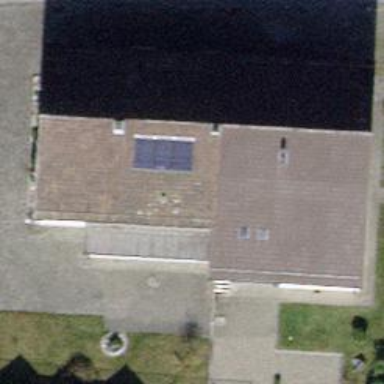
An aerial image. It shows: Semidetached house with gabled roof.